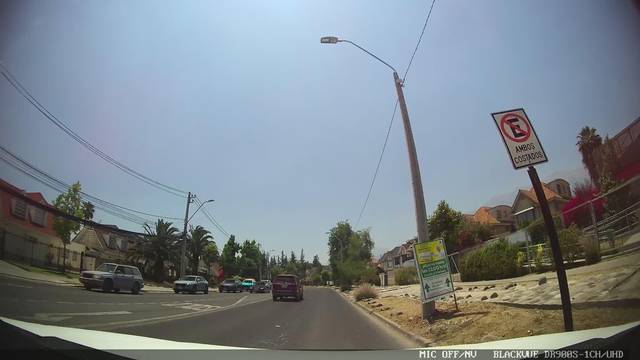
Region: Chile
Coordinates: -33.483, -70.546